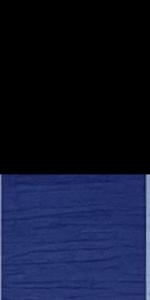
Label: Empty